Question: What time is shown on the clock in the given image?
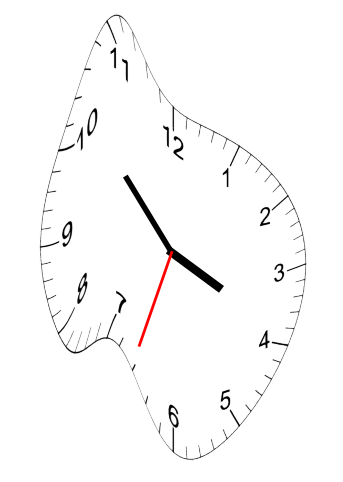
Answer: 03:52:33